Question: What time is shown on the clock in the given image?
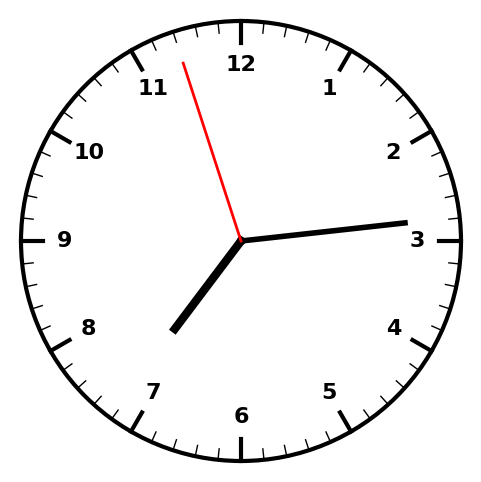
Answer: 07:13:57